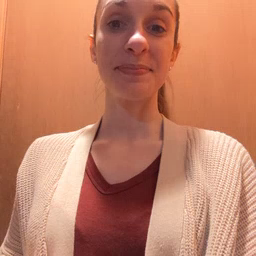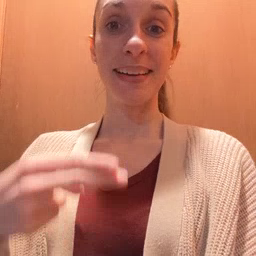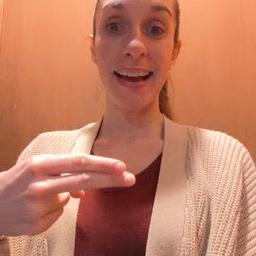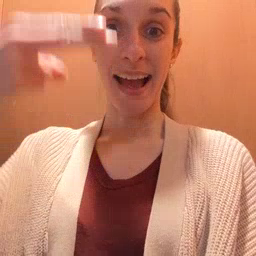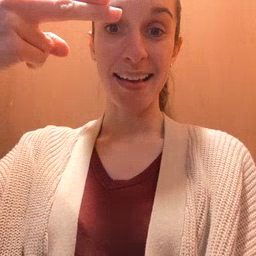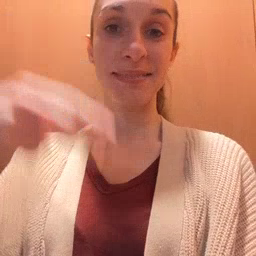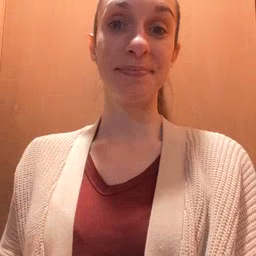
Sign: high